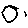
Label: moon